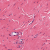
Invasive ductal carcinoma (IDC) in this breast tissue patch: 0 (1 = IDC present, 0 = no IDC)